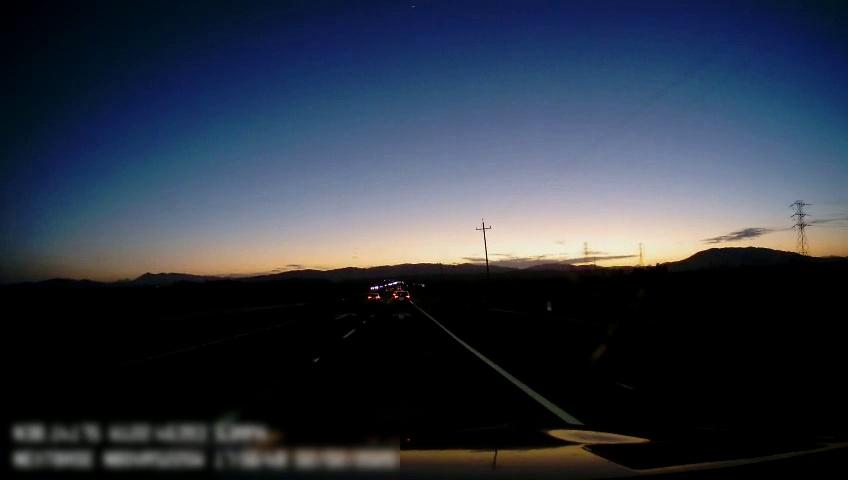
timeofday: Dusk/Dawn/Twilight
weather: Sunny
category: Drivable Space
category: Vehicles | SUV
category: Vehicles | Car
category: Lanes | Alternate Lane
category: Lanes | Current Lane
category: Lanes | Current Lane